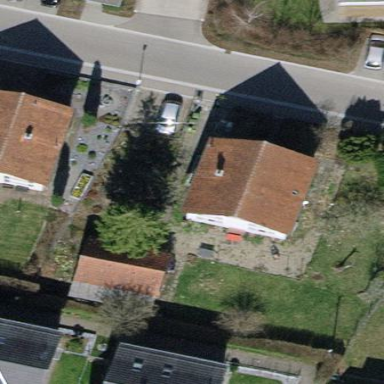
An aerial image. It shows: Detached building with gabled roof.